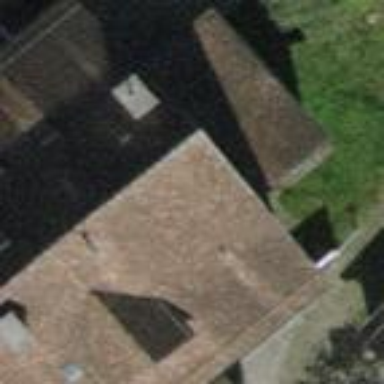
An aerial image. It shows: Building with tiled roof.